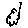
Label: cloud